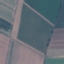
Land use / land cover class: AnnualCrop